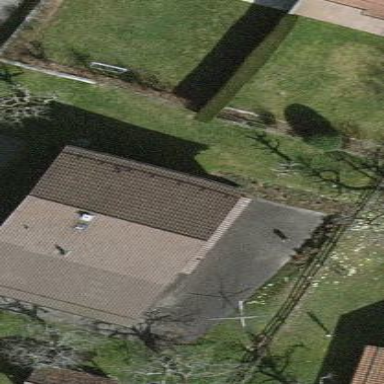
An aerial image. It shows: Simple and straightforward house.